Question: This is my index for the gridview of the table:
'''
$this->widget('zii.widgets.grid.CGridView', array(
'id'=>'tblvehicleimagegrid',
'dataProvider'=>$model->search(),
'filter'=>$model,
'columns'=>array(
'serial_no',
array(
'name' =>'image',
'type'=>'raw',
'value'=> CHtml::image(Yii::getPathOfAlias('webroot')."/images/originals/images.jpg"),
),
'line_no',
..........
.........
'''
Comes with an error

Need some help in this.
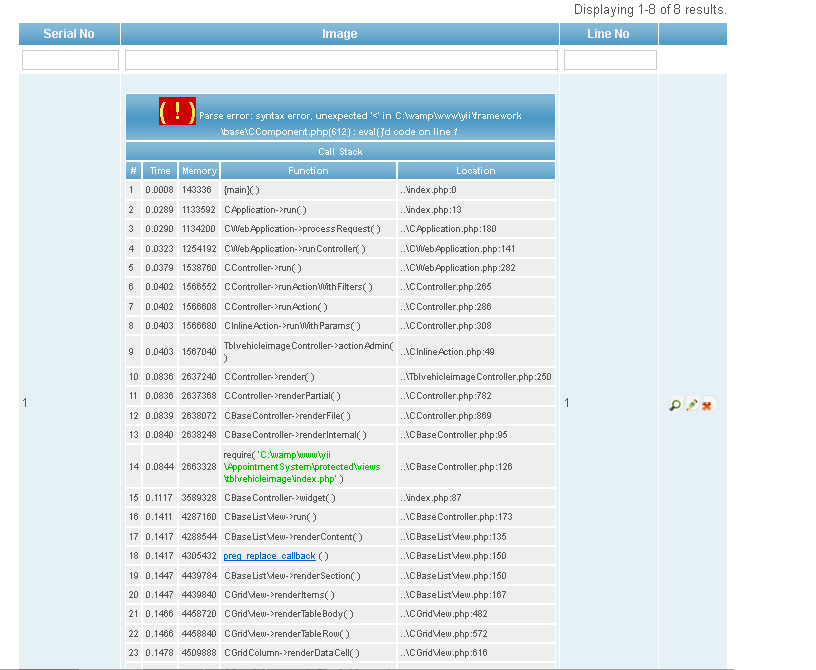
Answer: Take a look at <URL>.
If you write the code as bettor did on the Yii forums:
'''
$this->widget('zii.widgets.grid.CGridView', array(
'dataProvider'=>$dataProvider,
'columns'=>array(
array(
'name'=>'Flag',
'type'=>'image',
'value'=>'CHtml::image("images/flags/".$data->country.".gif", "country")',
),
),
));
'''
Then you'll end up with this:
'''
<img alt="" src="<img src="images/flags/England.gif" alt="country" />"/>
'''
Note the incompatible elements?
In other words, you're going to need to set the 'type' in your column declaration to 'html,' so that CGridView knows to look for HTML, which is what CHTML::image is going to give you.
edit:
I know the Yii docs can be a little unclear, but if you look at the code, it'll often make sense. In this case, the docs for <URL> do tell us that it returns an image tag, specifically.